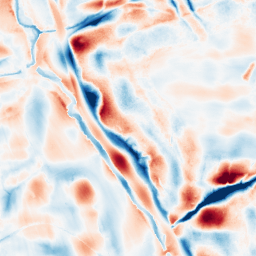
Category: wavelet
Decomposition family: wavelet_biorthogonal
Decomposition parameters: wavelet: bior4.4
level: 5
Upsampling method: quadratic
Upsampling parameters: scale: 8
Upsampling scale: 8